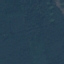
Land use / land cover: Forest